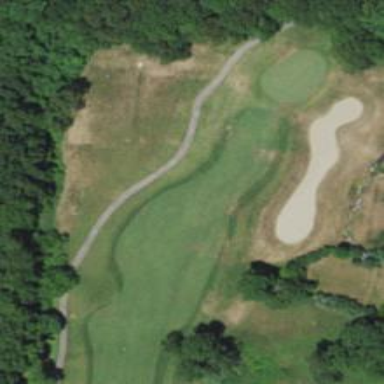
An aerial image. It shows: Golf hole.